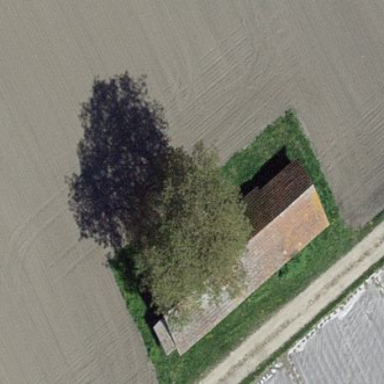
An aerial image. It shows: Barn.